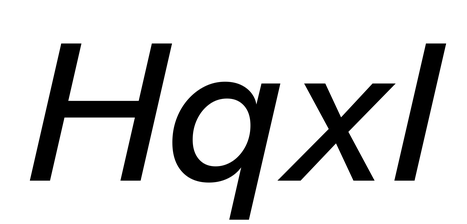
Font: InstrumentSans-Italic_Medium_Italic